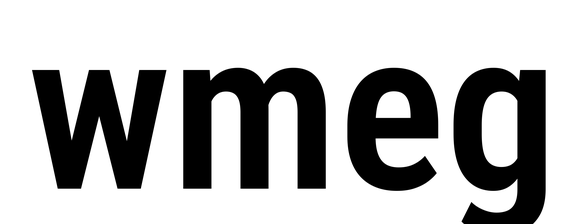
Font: Roboto_Condensed_SemiBold